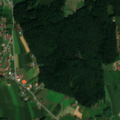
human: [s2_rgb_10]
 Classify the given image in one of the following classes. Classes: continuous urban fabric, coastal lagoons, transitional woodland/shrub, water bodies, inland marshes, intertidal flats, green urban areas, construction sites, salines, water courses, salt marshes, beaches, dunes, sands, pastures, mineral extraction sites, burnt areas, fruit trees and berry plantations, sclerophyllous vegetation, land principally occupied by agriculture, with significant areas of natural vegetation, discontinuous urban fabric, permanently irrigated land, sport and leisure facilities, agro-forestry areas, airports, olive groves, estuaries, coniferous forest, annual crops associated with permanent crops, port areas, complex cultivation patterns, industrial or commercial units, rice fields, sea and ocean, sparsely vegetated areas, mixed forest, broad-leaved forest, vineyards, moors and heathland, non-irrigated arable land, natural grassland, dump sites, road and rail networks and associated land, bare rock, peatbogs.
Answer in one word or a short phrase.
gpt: discontinuous urban fabric, non-irrigated arable land, complex cultivation patterns, land principally occupied by agriculture, with significant areas of natural vegetation, broad-leaved forest